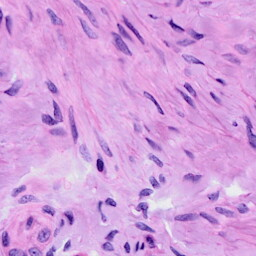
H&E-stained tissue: Cervix